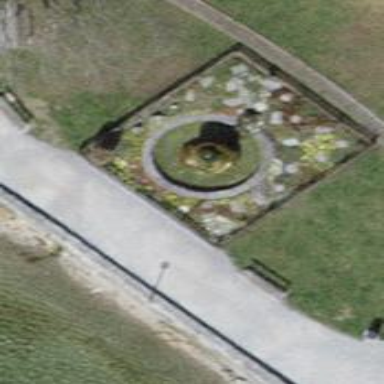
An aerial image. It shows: Fountain.